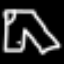
Label: pants